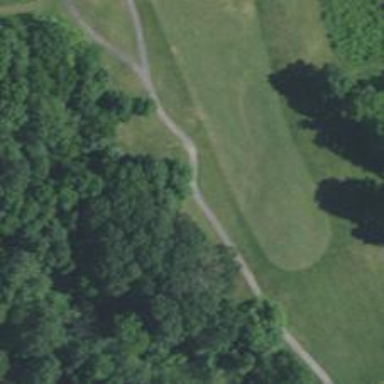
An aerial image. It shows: Footway that resembles golf path.